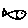
Label: fish